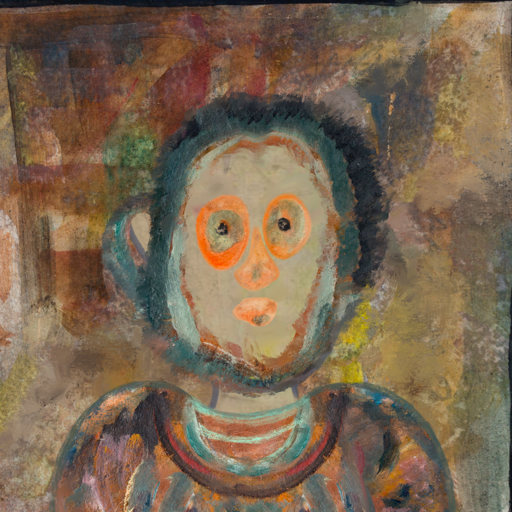
Background: Mosgoul, Head And Neck Front: Hill_Girl, Face Front: Childish, Bust: Boggyland, Hair Front: Boggyland, Head Accessory: Blank, Second Necklace: Blank, Necklace: Blank, Baby: Blank